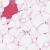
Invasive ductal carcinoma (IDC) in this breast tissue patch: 0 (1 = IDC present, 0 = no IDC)